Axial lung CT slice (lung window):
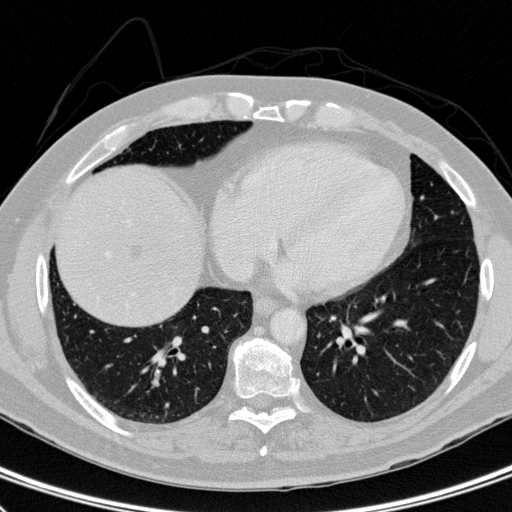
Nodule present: no